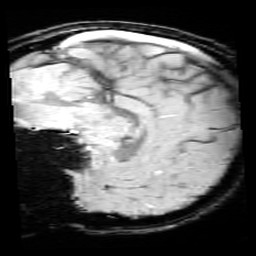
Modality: SWI
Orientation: sagittal
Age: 13
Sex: female
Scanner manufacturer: siemens
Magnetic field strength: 3 T
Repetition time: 0.027 s
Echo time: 0.02 s